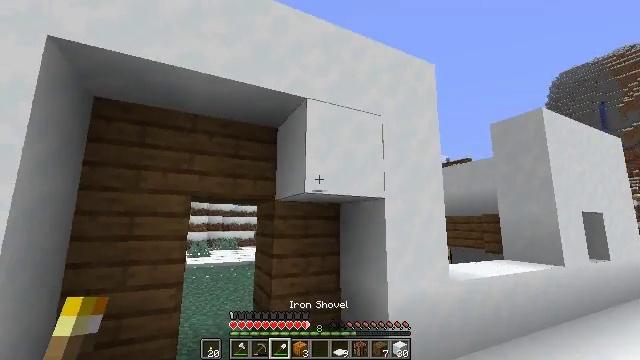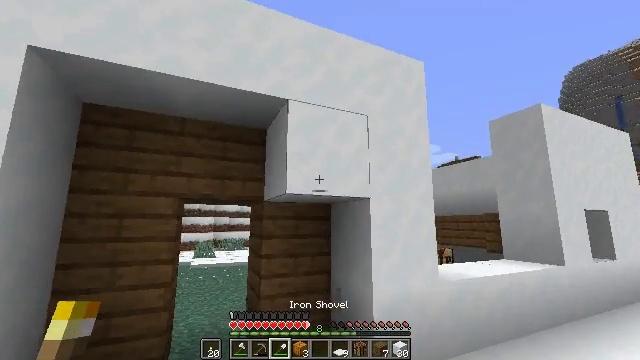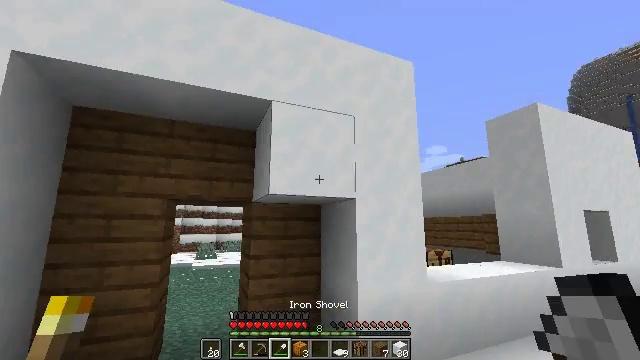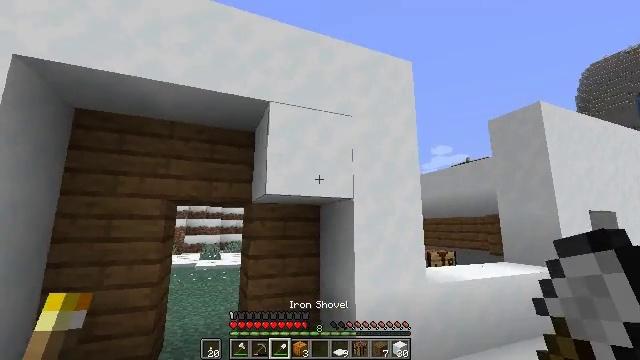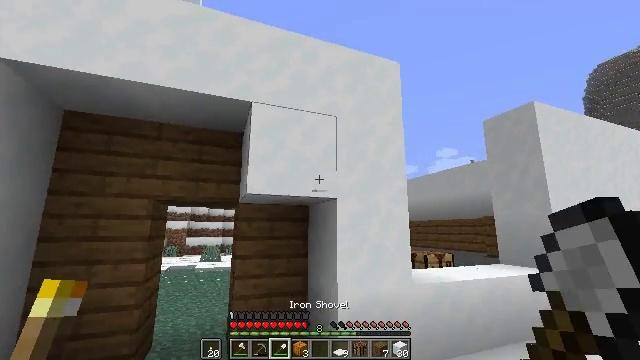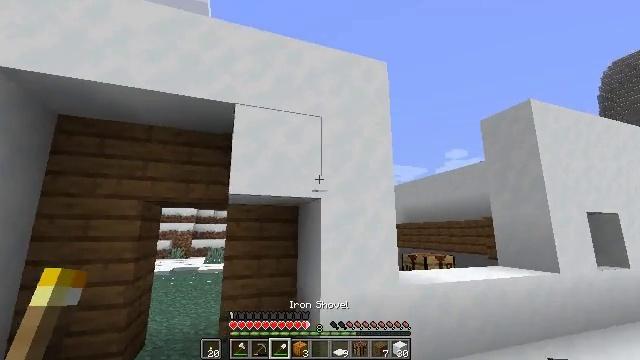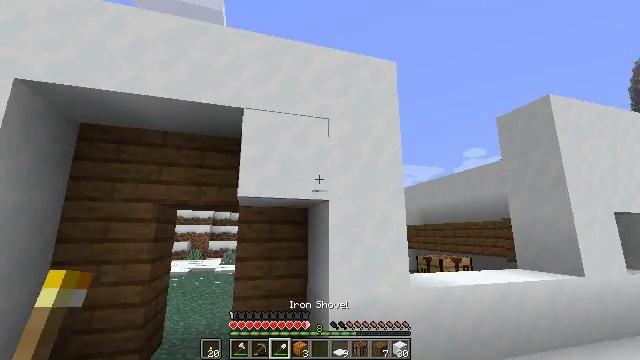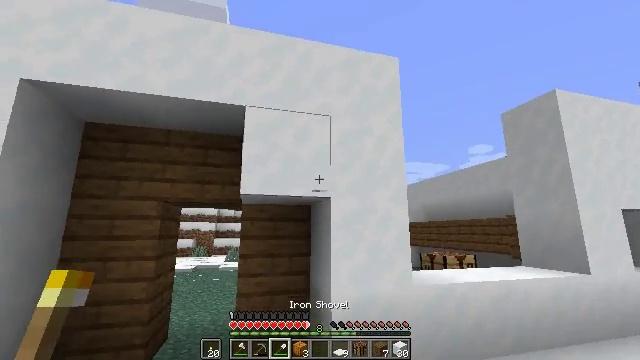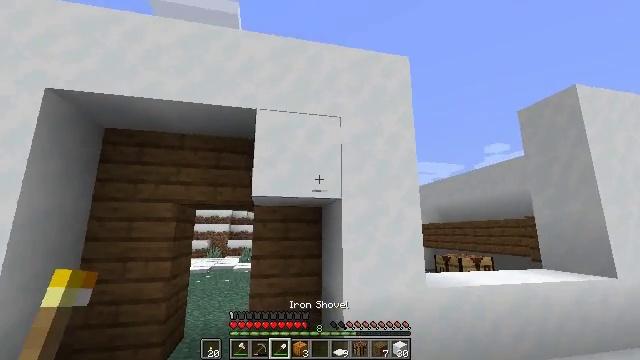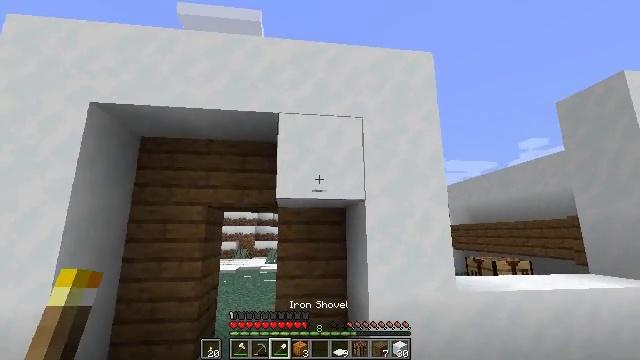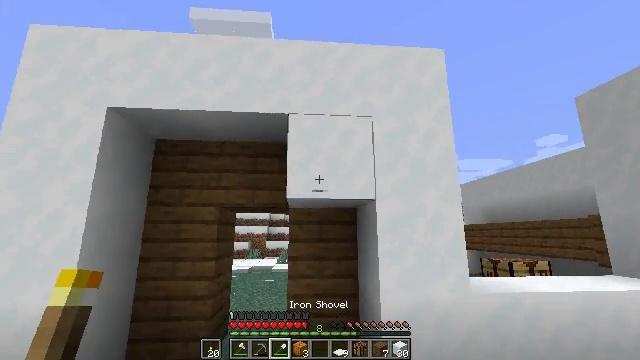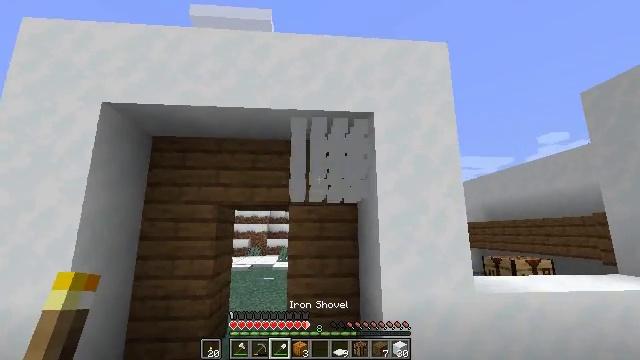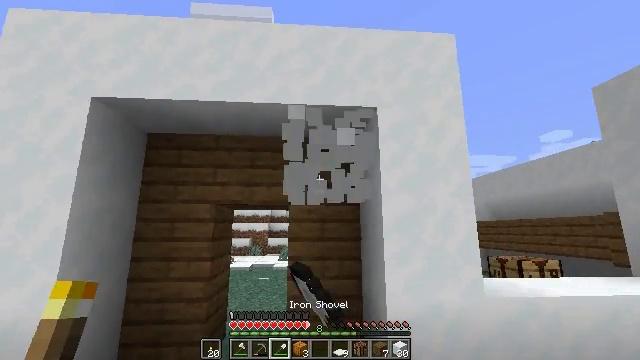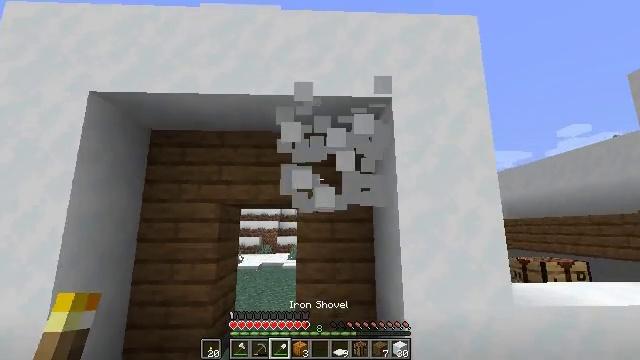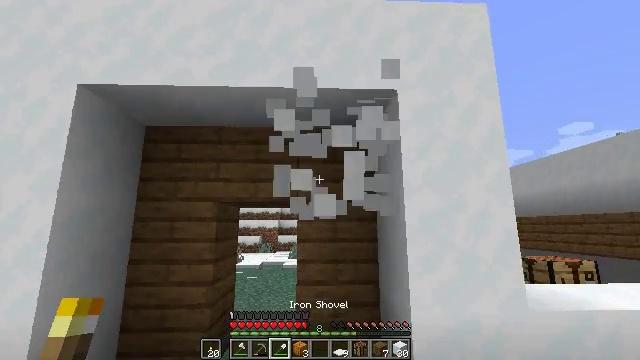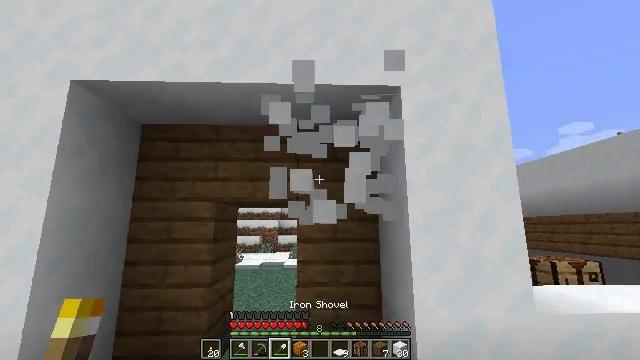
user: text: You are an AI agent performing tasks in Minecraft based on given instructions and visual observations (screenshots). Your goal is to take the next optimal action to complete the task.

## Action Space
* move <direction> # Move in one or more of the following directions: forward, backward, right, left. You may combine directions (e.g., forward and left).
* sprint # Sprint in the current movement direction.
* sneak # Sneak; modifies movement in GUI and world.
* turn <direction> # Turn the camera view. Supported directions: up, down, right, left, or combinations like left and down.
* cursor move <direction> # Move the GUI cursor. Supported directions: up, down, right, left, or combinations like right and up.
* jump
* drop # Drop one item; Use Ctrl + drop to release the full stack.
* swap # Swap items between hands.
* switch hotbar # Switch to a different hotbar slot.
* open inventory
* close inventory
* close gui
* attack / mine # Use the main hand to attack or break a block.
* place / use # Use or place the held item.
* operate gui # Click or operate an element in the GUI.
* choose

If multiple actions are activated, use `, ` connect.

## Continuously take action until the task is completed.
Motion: motion action
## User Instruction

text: Attack the snow block with a shovel.
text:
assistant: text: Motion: move right, turn left
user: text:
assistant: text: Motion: move right, turn left
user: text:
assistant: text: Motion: move right, turn left
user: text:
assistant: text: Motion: move right, turn left
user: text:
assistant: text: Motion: turn left
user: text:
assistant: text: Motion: turn left
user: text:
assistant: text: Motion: no_op
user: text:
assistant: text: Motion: turn left
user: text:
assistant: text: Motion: turn left
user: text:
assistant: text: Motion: turn left
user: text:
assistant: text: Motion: move forward, attack / mine
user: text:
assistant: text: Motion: move forward, attack / mine
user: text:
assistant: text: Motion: move forward, turn left
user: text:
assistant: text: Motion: move forward
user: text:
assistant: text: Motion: move forward
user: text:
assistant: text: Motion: no_op